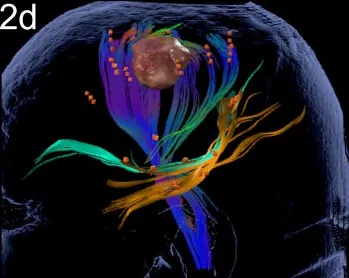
Case 2. Left panels show ON results, right panels AN results. Panels (C, D) Fiber tracking results including the lesion, nTMS cortical endpoints in orange and color-coded tracts with CNT in direction-coded, here dark blue, IFOF in turquoise, and ILF in yellow.
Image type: radiology (ct)